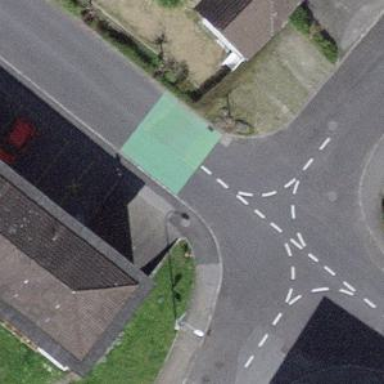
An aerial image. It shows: Kerb barrier.